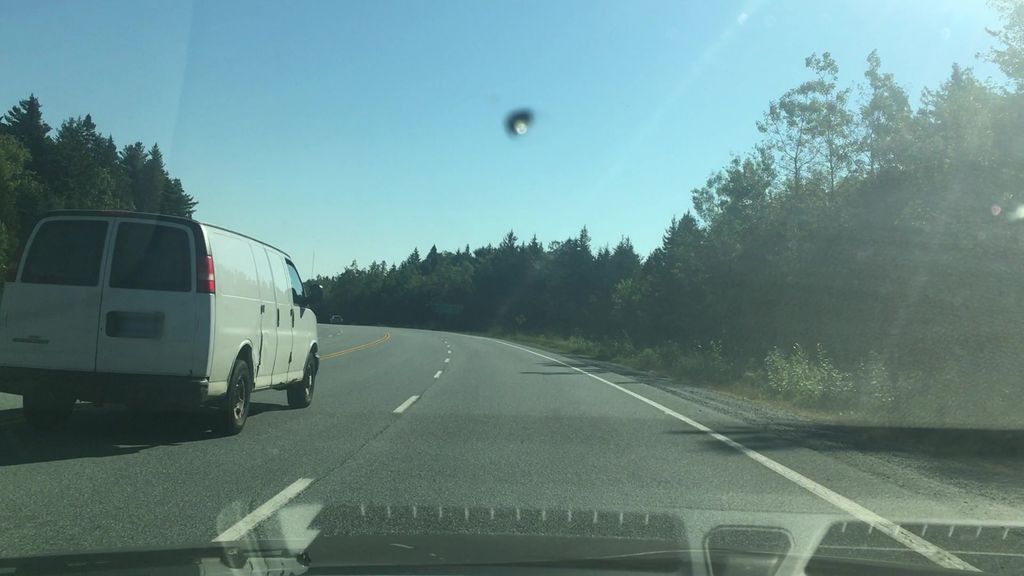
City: halifax